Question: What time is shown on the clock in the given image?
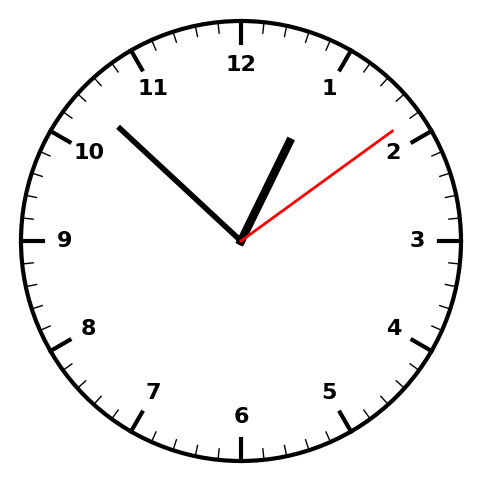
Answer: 12:52:09